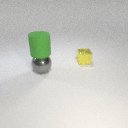
large gray metal sphere below large green rubber cylinder